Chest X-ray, PA view. Patient: 58 years old, sex F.
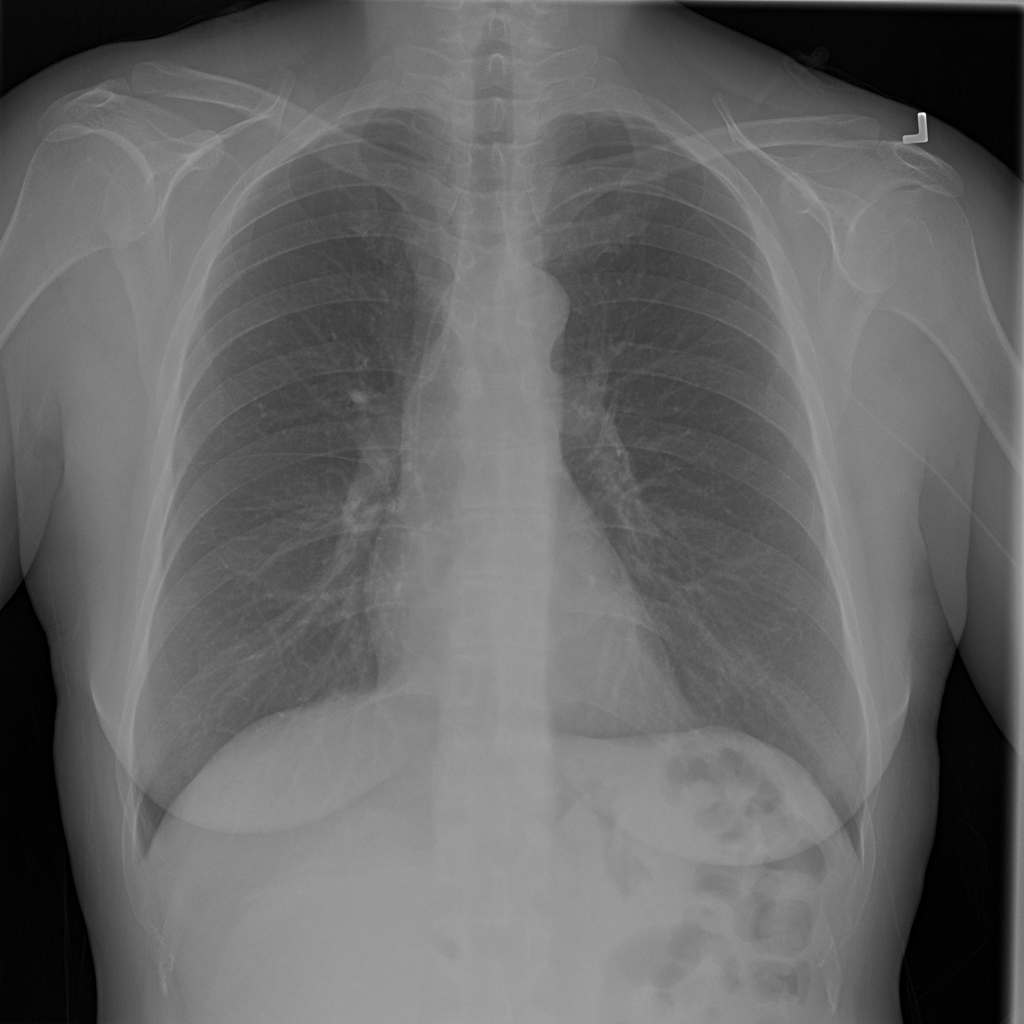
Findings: No Finding